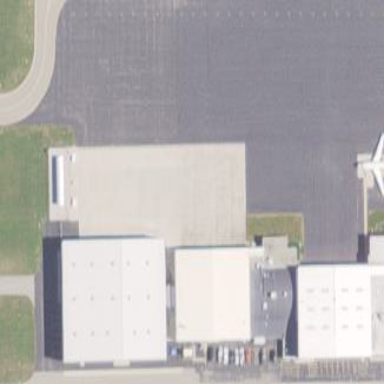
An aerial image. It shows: Apron at the airport.